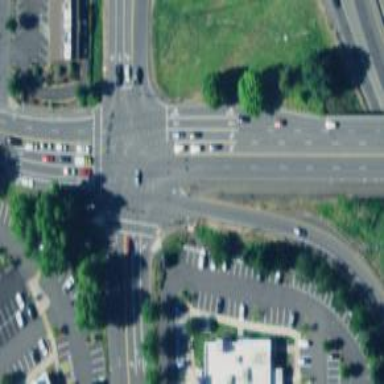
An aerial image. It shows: Solid stop line on the road.